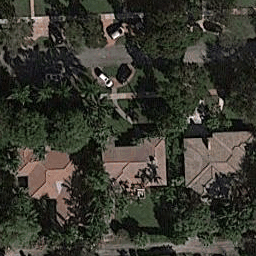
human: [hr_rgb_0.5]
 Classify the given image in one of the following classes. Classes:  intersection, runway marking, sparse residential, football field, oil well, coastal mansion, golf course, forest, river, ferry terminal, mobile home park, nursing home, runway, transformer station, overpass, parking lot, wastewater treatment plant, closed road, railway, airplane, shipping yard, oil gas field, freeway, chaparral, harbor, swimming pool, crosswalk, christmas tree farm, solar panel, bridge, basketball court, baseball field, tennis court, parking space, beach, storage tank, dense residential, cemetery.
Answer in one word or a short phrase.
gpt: coastal mansion